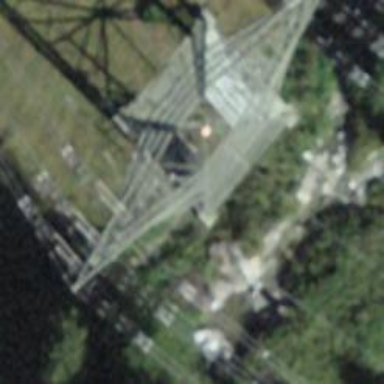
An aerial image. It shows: Towering power structure.